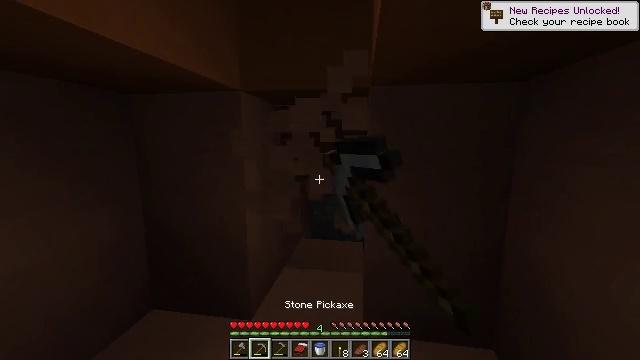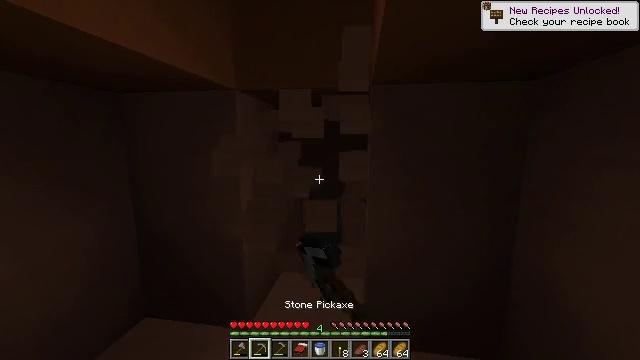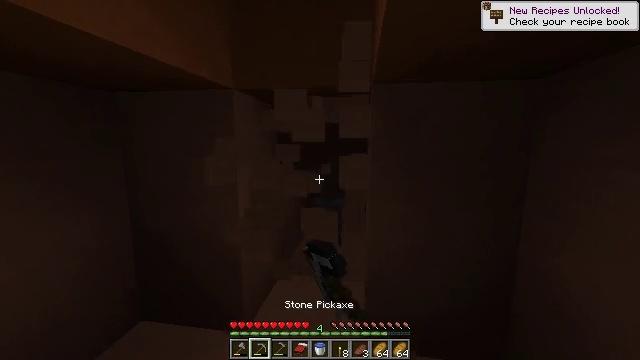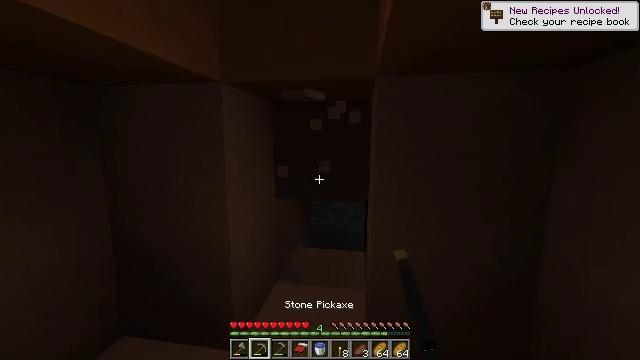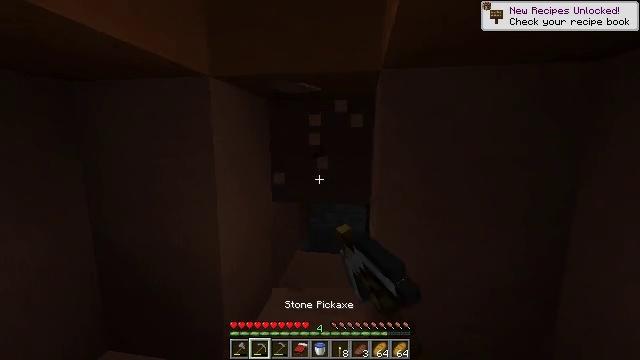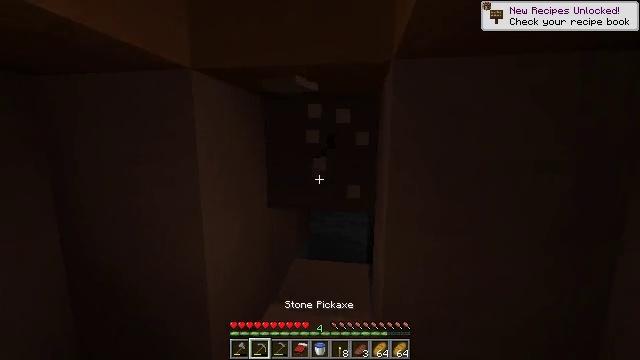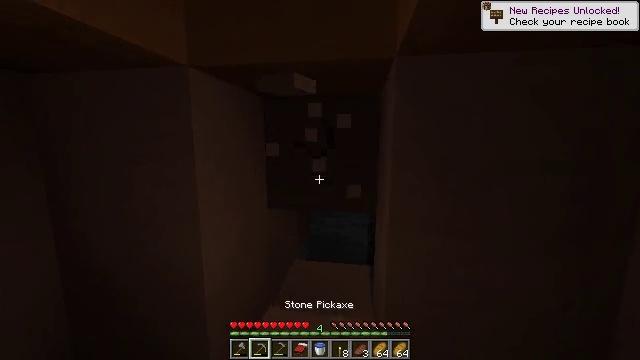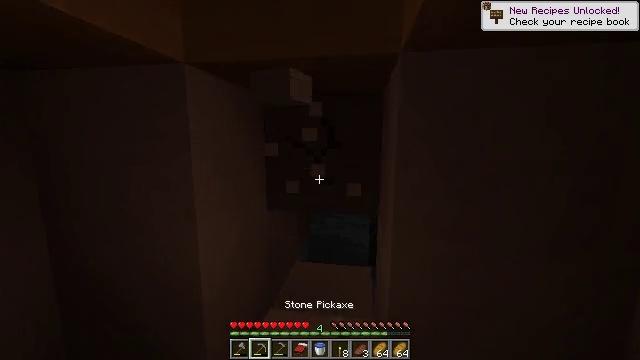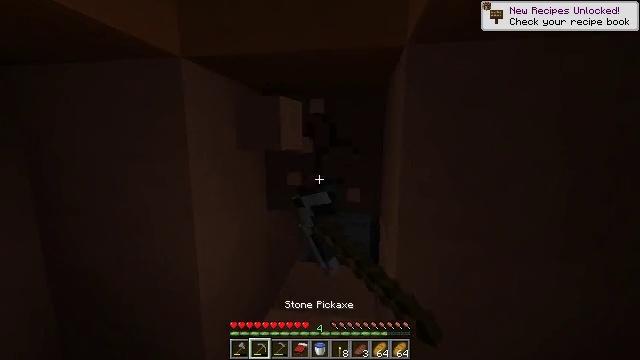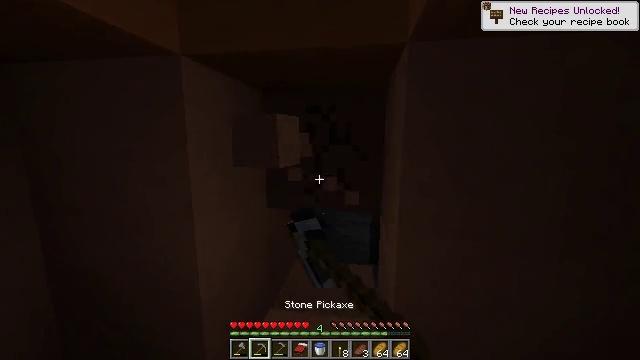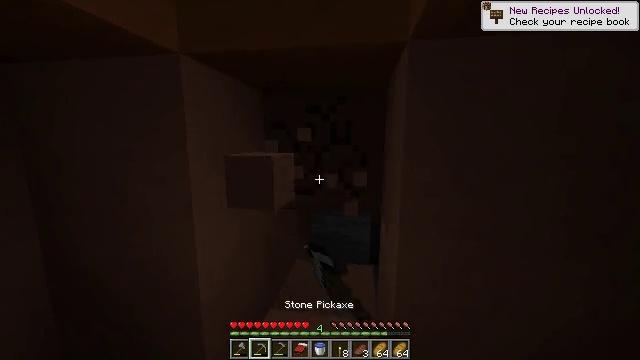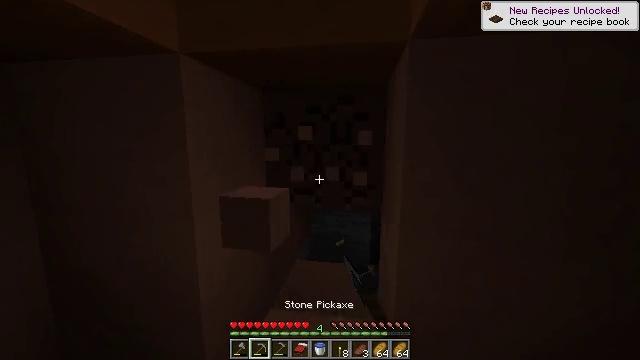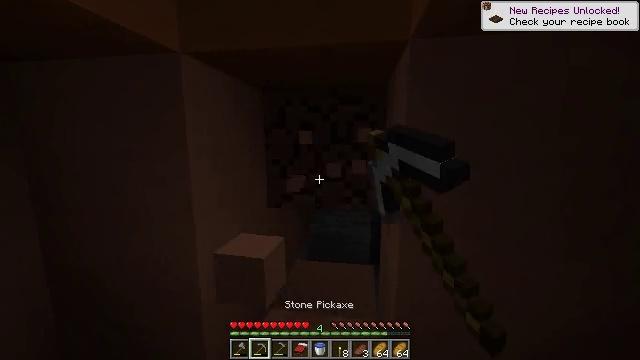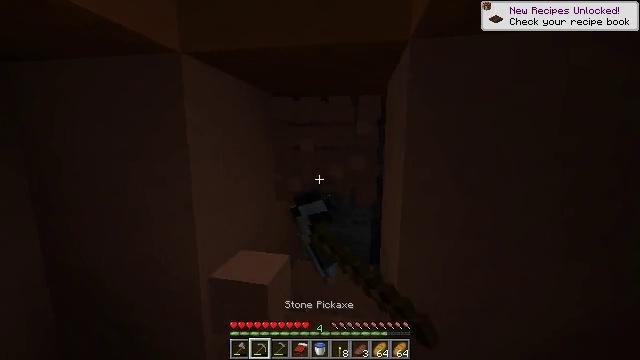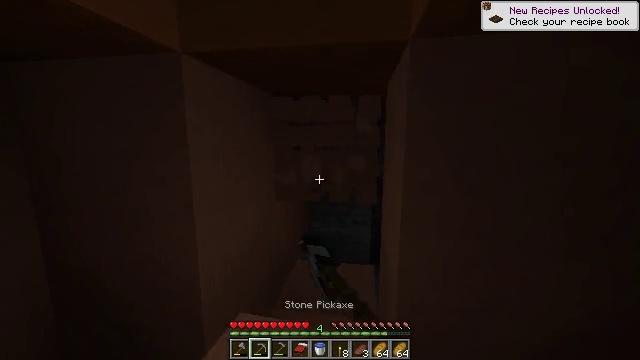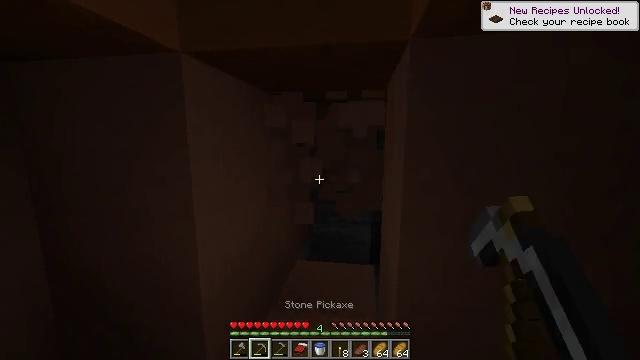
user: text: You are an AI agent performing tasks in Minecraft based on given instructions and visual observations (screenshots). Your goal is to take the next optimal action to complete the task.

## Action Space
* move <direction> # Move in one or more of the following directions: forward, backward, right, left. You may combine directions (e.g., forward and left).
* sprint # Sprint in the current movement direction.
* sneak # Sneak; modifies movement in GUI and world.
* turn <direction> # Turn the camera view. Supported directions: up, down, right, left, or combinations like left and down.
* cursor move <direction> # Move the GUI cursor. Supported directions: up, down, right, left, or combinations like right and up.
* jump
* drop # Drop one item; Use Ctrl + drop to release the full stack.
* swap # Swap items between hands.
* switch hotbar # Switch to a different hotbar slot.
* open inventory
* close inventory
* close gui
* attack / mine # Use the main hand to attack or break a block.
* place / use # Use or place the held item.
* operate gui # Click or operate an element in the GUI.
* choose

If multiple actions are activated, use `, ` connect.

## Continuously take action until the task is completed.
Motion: motion action
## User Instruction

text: Break terracotta to collect it.
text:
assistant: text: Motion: move forward, attack / mine
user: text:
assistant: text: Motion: move forward, attack / mine
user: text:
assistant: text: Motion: move forward, attack / mine
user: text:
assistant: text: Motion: move forward, attack / mine
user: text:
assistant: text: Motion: attack / mine
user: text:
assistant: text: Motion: attack / mine
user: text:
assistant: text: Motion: attack / mine
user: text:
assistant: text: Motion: attack / mine
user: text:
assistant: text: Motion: attack / mine
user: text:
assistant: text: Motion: attack / mine
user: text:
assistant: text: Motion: attack / mine
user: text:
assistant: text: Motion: attack / mine
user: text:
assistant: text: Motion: attack / mine
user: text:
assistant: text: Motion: attack / mine
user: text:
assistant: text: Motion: attack / mine
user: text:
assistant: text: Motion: attack / mine
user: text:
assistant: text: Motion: attack / mine
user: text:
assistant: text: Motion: attack / mine